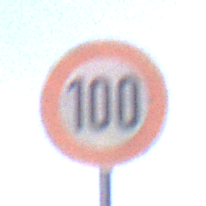
Verkehrszeichen: Geschwindigkeit100
Umgebung: Outdoor, Nature
Tageszeit: MorningAfternoon
Wetter: Clear
Licht: Natural
Jahreszeit: NotSpecified
Kontrast: HighContrast